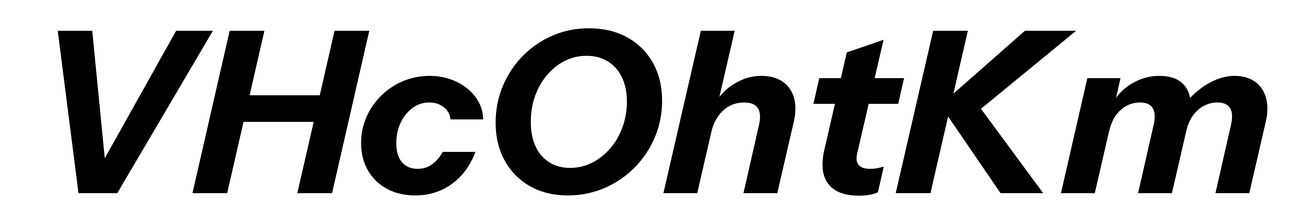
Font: InstrumentSans-Italic_Bold_Italic